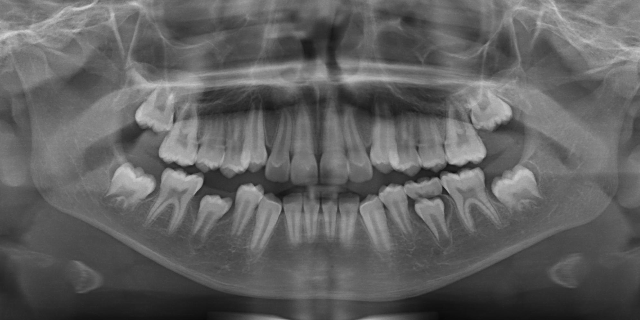
adult